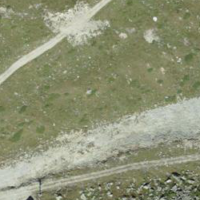
EUNIS habitat code: 26
Species observed at this site:
Saxicola rubetra
Silene acaulis
Erebia melampus